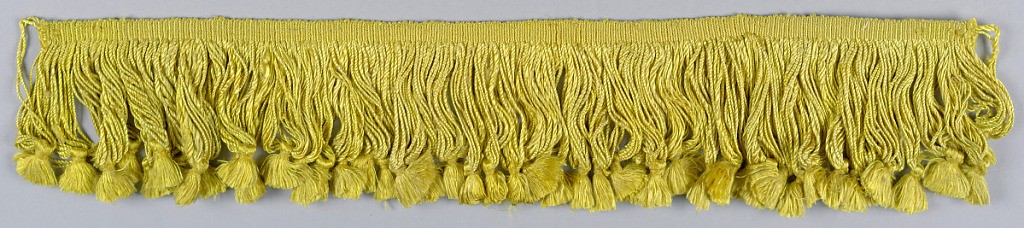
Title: Fringe
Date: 17th century
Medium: silk Technique: plain weave
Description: Yellow fringe with a heading and looped skirt threads; each group of eight loops supports a tuft.